Field crop: maize
Growth stage: 2
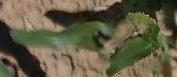
Species: maize